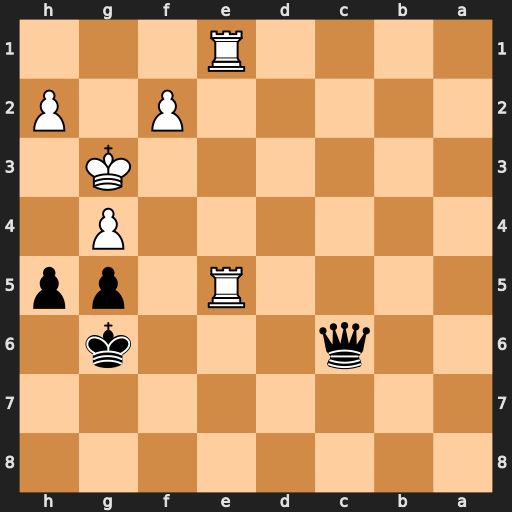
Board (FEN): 8/8/2q3k1/4R1pp/6P1/6K1/5P1P/4R3
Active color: b
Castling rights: -
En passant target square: -
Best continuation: h4+ Kh3 Qf3#